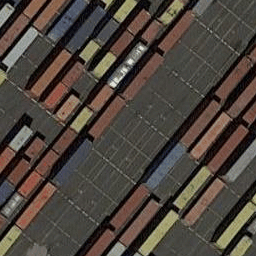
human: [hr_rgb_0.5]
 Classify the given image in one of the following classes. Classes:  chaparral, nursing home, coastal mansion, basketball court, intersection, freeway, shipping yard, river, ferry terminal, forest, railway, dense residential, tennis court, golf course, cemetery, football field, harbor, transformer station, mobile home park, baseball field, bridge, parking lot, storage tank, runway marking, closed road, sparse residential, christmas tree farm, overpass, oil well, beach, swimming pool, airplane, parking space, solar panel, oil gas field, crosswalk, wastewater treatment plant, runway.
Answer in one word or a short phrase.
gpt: shipping yard